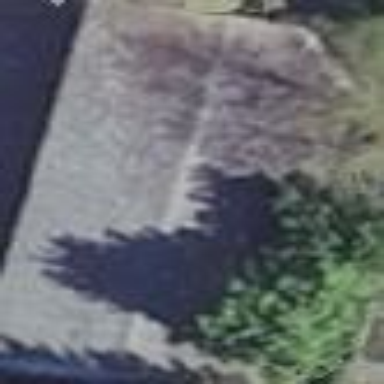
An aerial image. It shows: Shed.